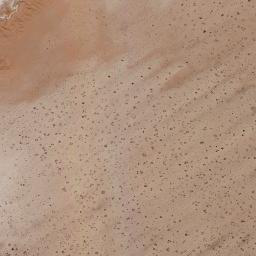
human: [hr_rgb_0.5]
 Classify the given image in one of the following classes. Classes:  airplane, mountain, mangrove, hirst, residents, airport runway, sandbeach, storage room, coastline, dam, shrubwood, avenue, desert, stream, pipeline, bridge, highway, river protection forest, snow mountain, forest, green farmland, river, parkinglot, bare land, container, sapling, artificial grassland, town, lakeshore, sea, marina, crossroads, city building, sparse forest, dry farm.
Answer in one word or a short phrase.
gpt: desert